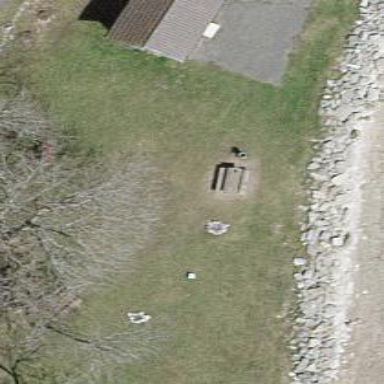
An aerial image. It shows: Picnic site for tourists.